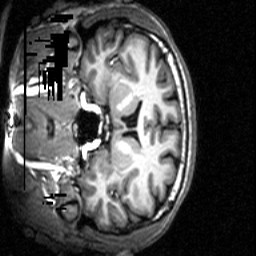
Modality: T1w
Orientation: coronal
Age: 28
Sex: male